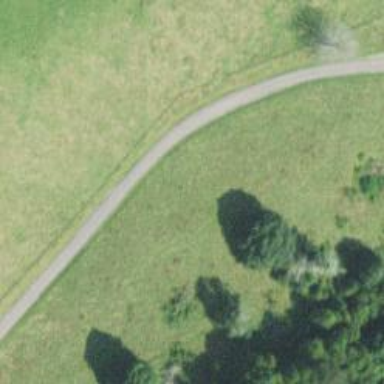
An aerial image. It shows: Unclassified road.